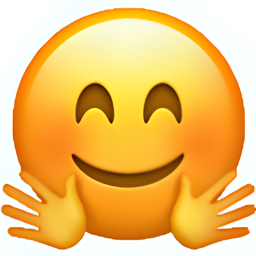
Name: hugging face
Emoji: 🤗
Group: Smileys & Emotion
Sub-group: face-hand